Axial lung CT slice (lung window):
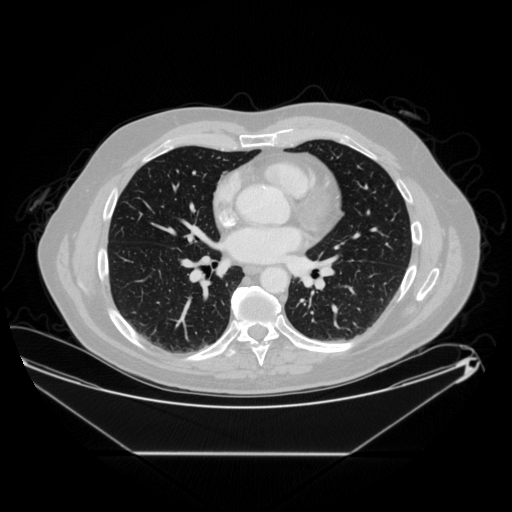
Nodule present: no